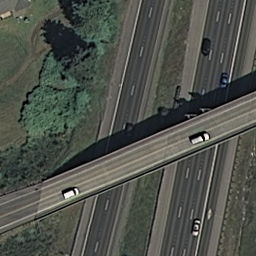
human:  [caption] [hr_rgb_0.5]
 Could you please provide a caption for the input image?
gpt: A road go across another one diagonally with some cars on the roads .

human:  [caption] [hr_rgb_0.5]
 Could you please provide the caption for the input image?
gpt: An overpass with a road go across another one diagonally with some plants beside the roads .

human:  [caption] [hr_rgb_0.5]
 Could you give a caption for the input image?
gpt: An overpass with a road go across another one diagonally .

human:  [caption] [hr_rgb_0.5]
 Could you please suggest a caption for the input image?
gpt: An overpass with a road go across another one diagonally with some cars on the roads .

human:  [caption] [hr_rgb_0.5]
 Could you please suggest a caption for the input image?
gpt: A road go across another one with some plants beside the roads .